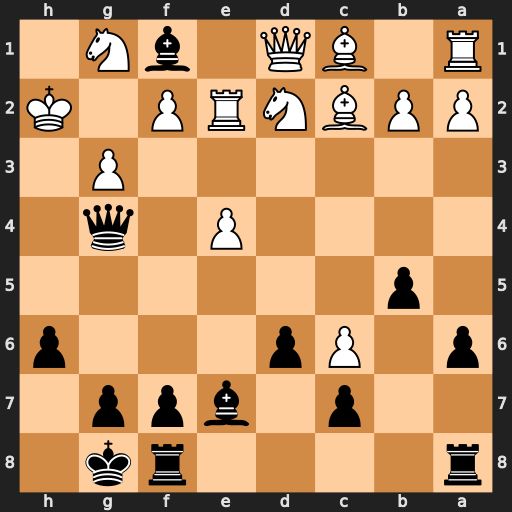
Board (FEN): r4rk1/2p1bpp1/p1Pp3p/1p6/4P1q1/6P1/PPBNRP1K/R1BQ1bN1
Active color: b
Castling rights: -
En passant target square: -
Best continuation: Qh5+ Nh3 Qxh3+ Kg1 Qg2#